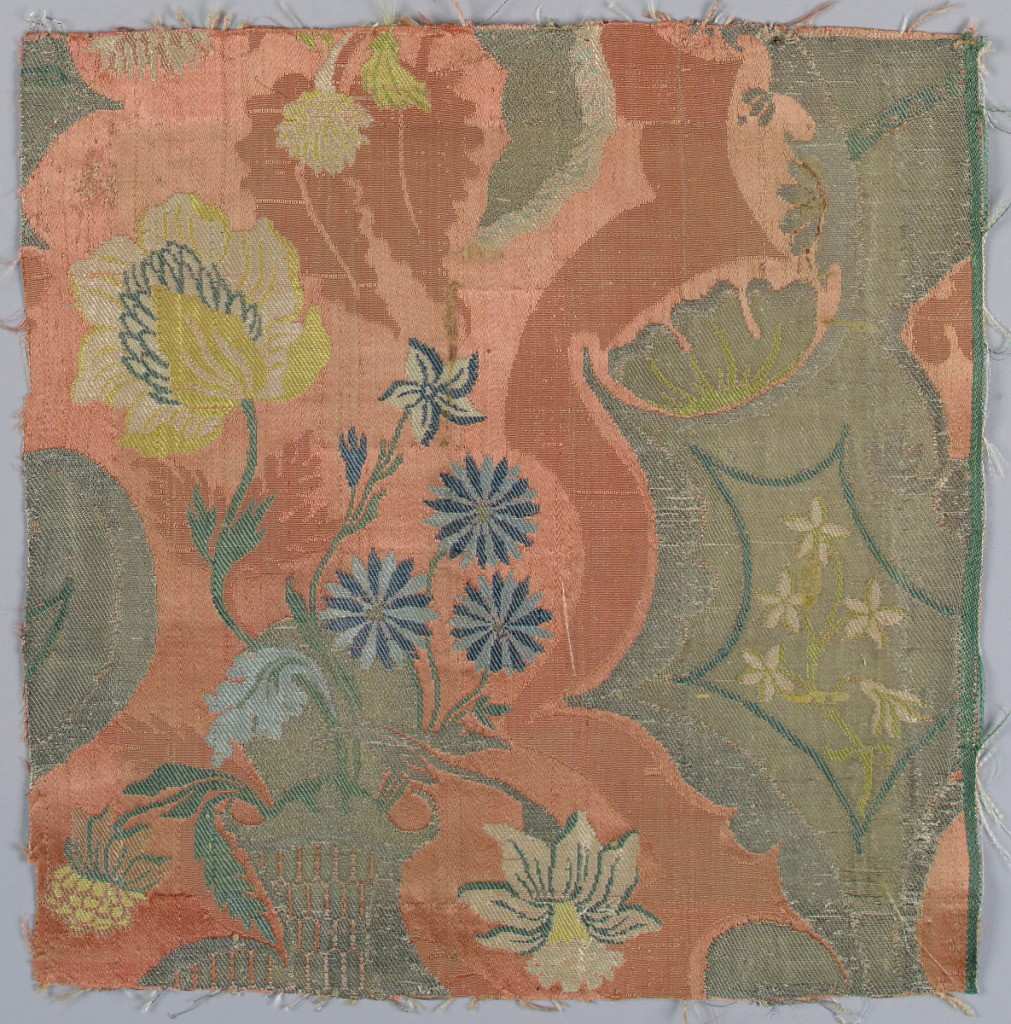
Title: Fragment
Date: ca. 1700
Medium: silk, metallic yarns Technique: satin weave with supplementary weft patterning (brocaded)
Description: Fragment of brocaded silk damask in the ‘bizarre' style. Pink, red and silver ground with details brocaded in shades of blue showing a basket of flowers and fantastic shapes.